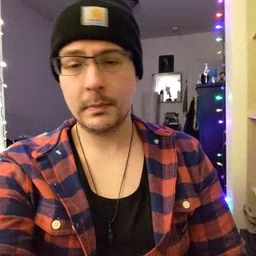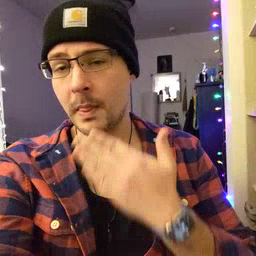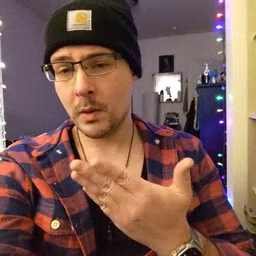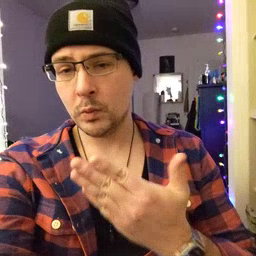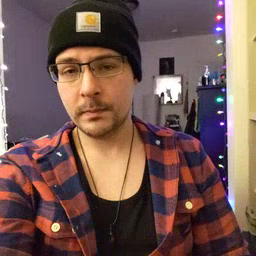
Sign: thankyou